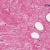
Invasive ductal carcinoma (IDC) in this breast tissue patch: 0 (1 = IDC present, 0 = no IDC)